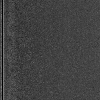
Atmospheric dust classification: dusty